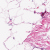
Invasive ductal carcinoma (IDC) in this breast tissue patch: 0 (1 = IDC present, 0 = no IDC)